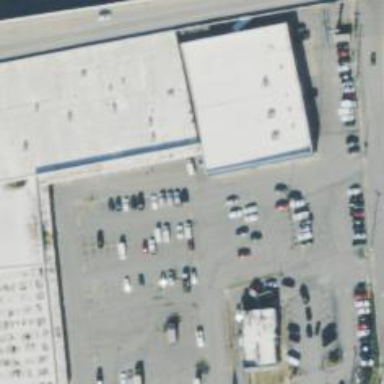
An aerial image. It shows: Commercial building.